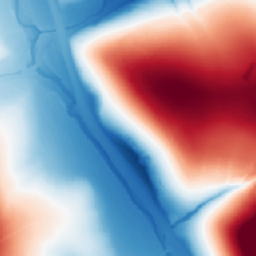
Category: classical
Decomposition family: gaussian
Decomposition parameters: sigma: 100
Upsampling method: nearest
Upsampling parameters: scale: 4
Upsampling scale: 4